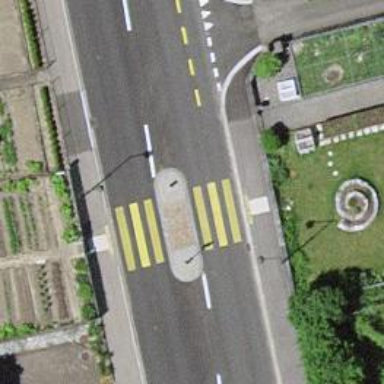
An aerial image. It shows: Primary highway with designated cycle lane.